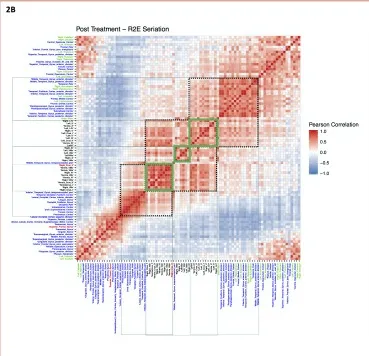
After. RTMS treatment. The dotted-black boxes denote the cerebellar network and other connected networks, where the green boxes show the inter-network overlap. Thus, we see that the overlapped region in (
2A) has now transitioned to three different overlapped areas in (
2B), which shows the increase in the overlap between modular networks after treatment. Cerebellar nodes are denoted in black, cortical nodes in blue and subcortical nodes in green. The lesion node (right crus II) and the region of neuro-stimulation are given in red; R2E= Rank-two ellipse.
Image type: chart (chart)